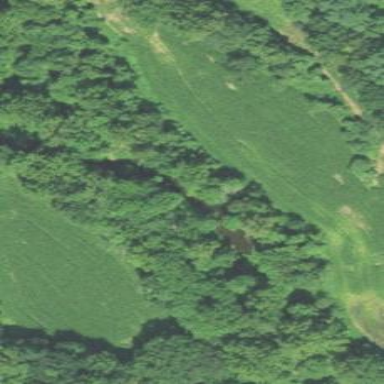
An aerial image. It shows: Existing preserved open space in the woodland.